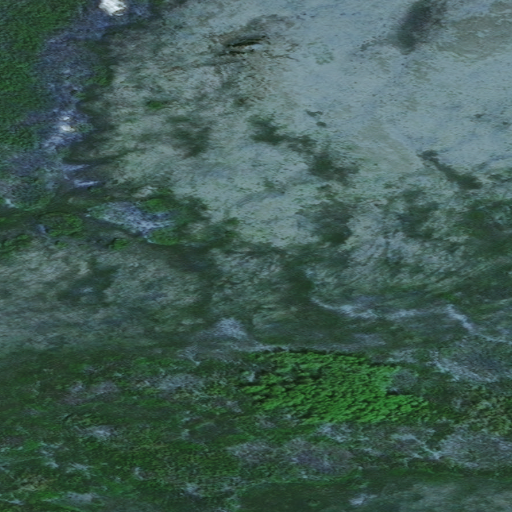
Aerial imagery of mountain in Alaska named Breast Mountain containing only unknown